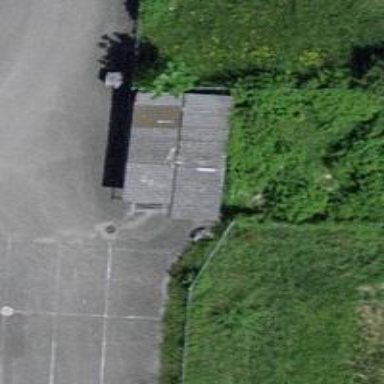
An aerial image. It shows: Fence.